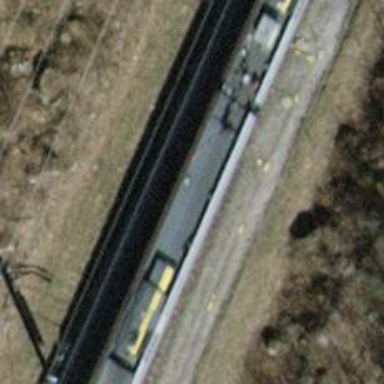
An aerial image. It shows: Railway switch.